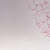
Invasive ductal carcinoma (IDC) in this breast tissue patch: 0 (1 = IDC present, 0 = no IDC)